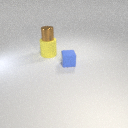
small blue rubber cube in front of large yellow rubber cylinder